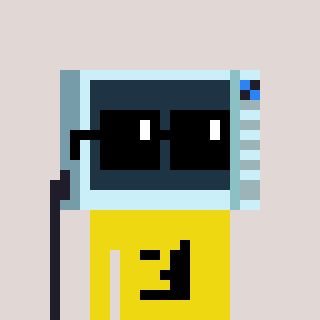
a pixel art character with square black sunglasses, a microwave-shaped head and a yellow-colored body on a warm background